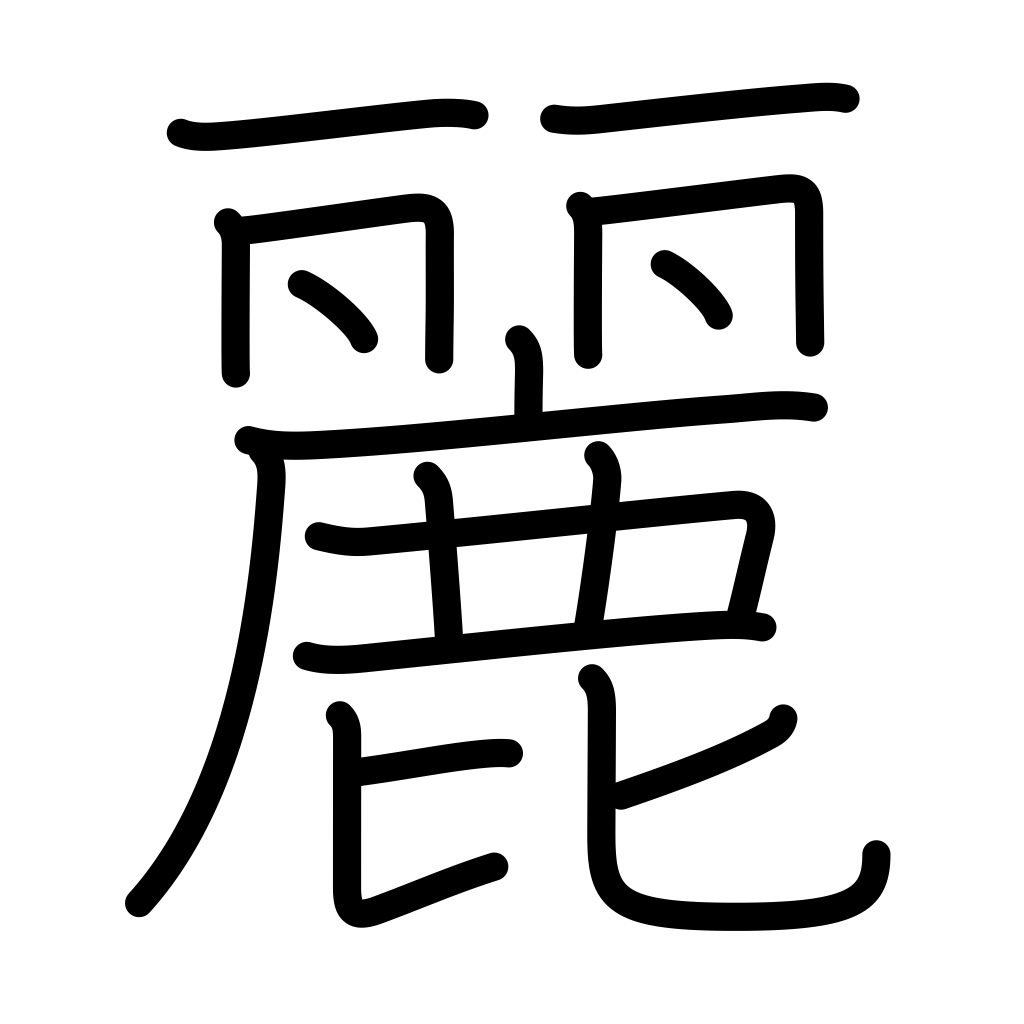
Meaning: lovely, beautiful, graceful, resplendent